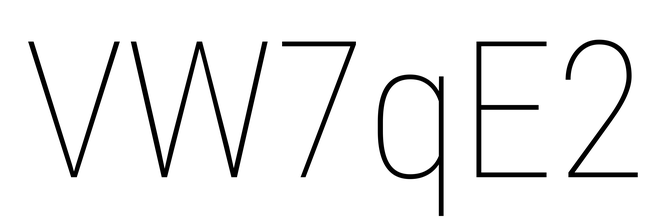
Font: Roboto_Condensed_Thin